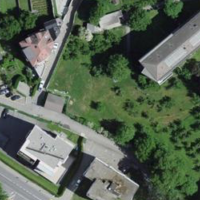
EUNIS habitat code: 55
Species observed at this site:
Corvus corone
Gryllus campestris
Streptopelia decaocto
Garrulus glandarius
Passer domesticus
Columba livia
Turdus merula